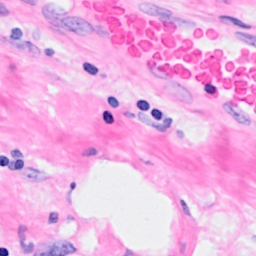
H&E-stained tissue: Breast